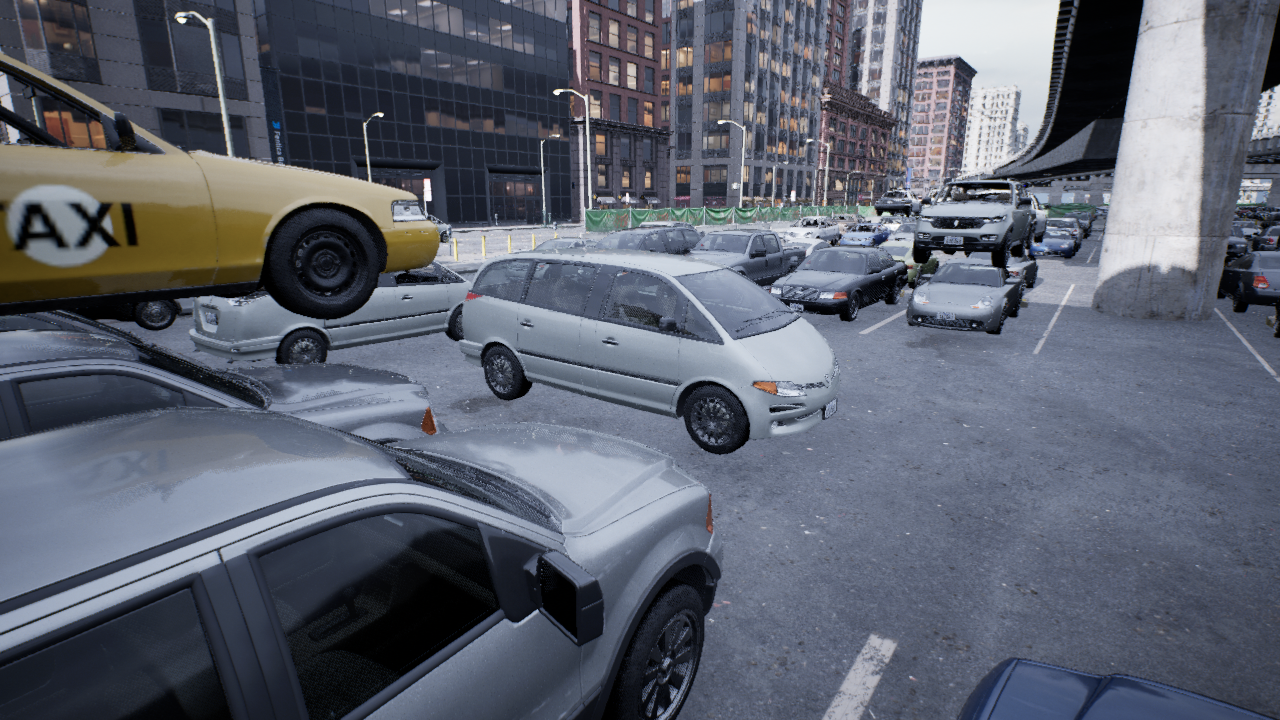
Venue: arterial
Lighting: overcast
Vehicle rig: minivan